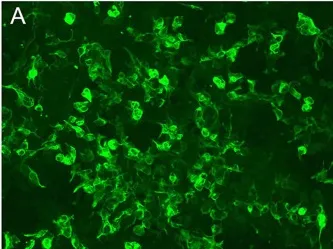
Cell-based indirect immunofluorescence assays demonstrating positive GFAPalpha-immunoglobulin G in CSF.
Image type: pathology (immunostaining)